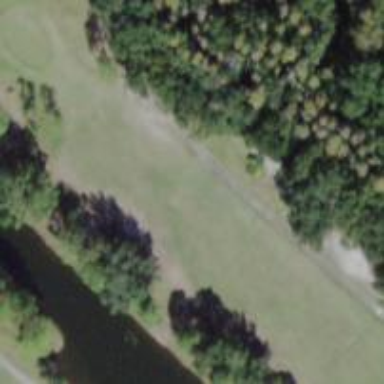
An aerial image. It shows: Golf hole.